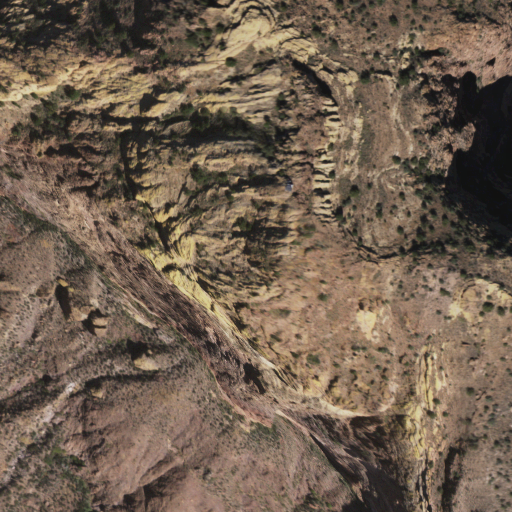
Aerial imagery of mountain in Arizona named Mount Ajo containing only shrub